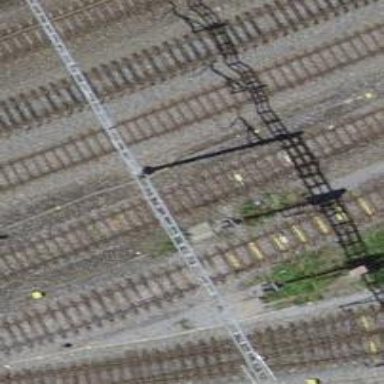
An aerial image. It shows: Railway signal.